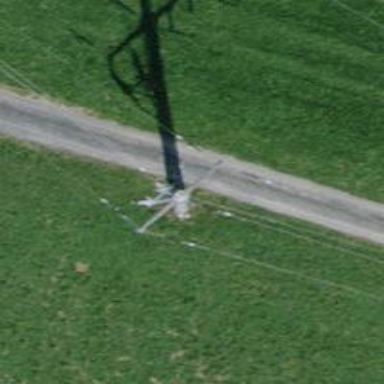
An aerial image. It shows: Three cables of power line.